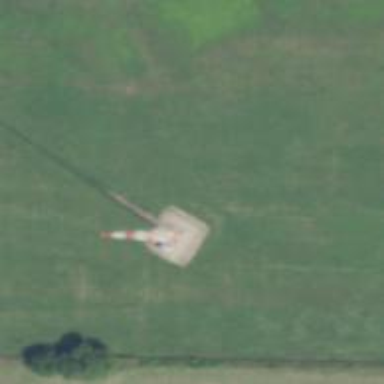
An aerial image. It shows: Mast tower used for communication.